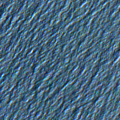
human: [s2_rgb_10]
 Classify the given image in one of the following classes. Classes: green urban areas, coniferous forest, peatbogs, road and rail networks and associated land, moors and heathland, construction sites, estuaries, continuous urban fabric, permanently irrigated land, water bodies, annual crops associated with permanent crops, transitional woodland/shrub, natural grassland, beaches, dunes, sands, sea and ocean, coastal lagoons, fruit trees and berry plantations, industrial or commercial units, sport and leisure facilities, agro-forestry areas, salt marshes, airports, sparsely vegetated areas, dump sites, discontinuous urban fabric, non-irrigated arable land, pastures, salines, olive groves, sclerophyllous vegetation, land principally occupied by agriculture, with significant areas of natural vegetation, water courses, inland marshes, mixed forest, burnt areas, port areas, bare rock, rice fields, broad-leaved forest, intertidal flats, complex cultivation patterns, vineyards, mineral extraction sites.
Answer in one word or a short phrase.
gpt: sea and ocean